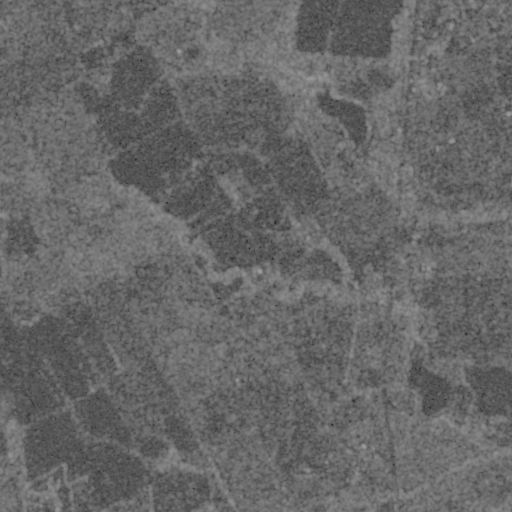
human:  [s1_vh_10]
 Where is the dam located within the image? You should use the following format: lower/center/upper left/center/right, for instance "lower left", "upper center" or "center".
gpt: The dam is located in the lower right of the image.
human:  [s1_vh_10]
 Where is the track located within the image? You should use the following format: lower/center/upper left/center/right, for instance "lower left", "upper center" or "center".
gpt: There is no track in the image.

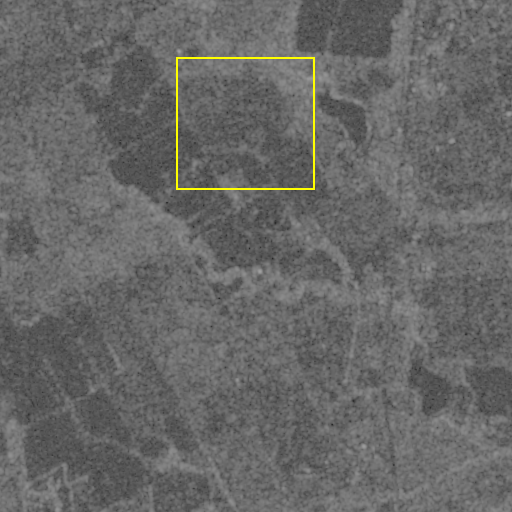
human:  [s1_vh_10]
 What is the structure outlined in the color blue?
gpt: There is no blue outline.
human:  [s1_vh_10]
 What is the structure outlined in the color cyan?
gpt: There is no structure outlined in cyan.